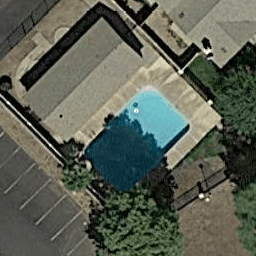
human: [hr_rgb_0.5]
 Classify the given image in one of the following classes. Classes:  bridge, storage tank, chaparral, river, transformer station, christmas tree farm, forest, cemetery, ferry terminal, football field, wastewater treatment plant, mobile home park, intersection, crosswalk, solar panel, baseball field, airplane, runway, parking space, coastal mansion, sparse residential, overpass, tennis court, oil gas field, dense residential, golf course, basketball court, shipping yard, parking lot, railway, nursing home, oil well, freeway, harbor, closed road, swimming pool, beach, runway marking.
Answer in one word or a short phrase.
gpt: swimming pool